Field crop: maize
Growth stage: 2
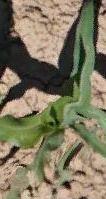
Species: maize